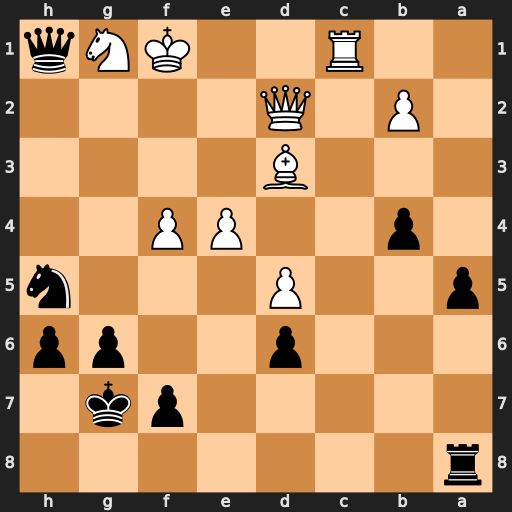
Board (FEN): r7/5pk1/3p2pp/p2P3n/1p2PP2/3B4/1P1Q4/2R2KNq
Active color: b
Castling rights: -
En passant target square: -
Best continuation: Ng3+ Kf2 Qh2+ Ke3 Nf5+ exf5 Re8+ Be4 Rxe4+ Kxe4 Qxd2